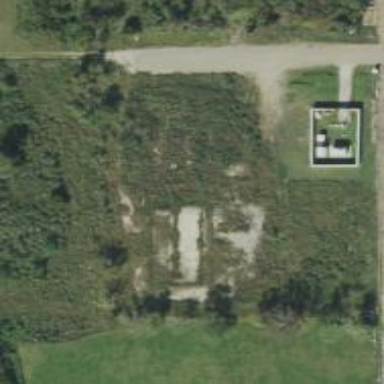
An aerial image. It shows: Animal shelter.